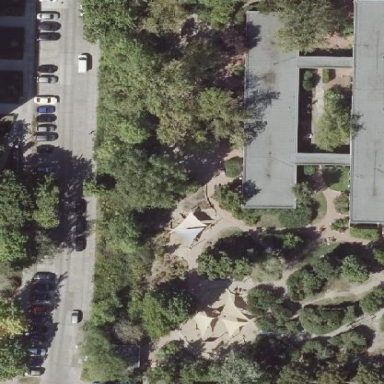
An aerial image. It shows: Kindergarten.